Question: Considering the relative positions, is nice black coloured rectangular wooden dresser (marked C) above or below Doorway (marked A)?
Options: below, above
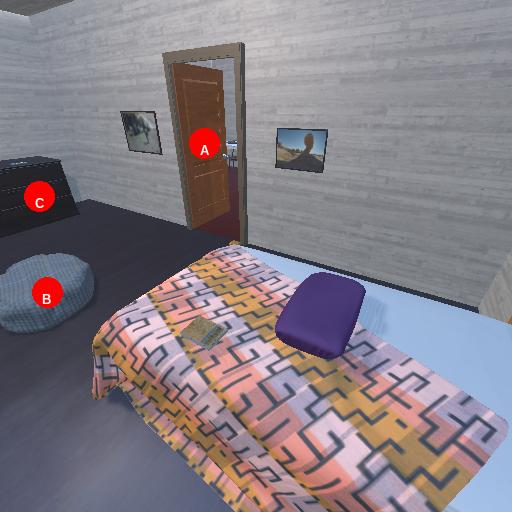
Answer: below